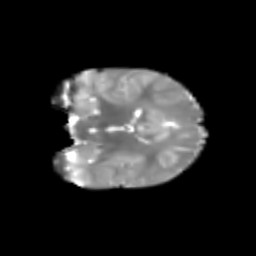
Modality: T2w
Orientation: coronal
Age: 6
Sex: male
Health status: healthy